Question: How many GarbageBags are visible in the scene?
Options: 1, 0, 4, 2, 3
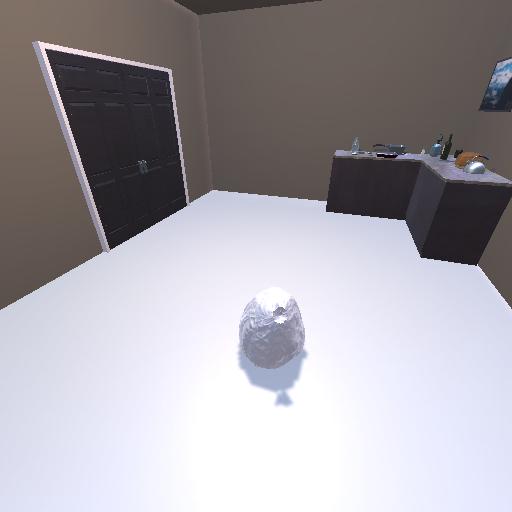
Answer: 1